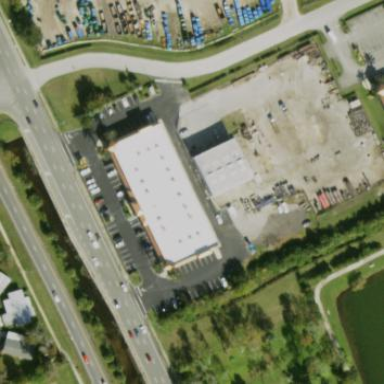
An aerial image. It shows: Commercial building.